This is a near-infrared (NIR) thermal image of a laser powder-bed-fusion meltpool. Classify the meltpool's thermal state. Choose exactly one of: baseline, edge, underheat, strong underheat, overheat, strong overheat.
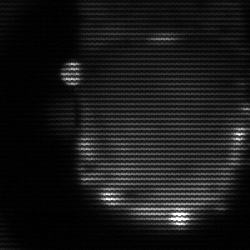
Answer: baseline